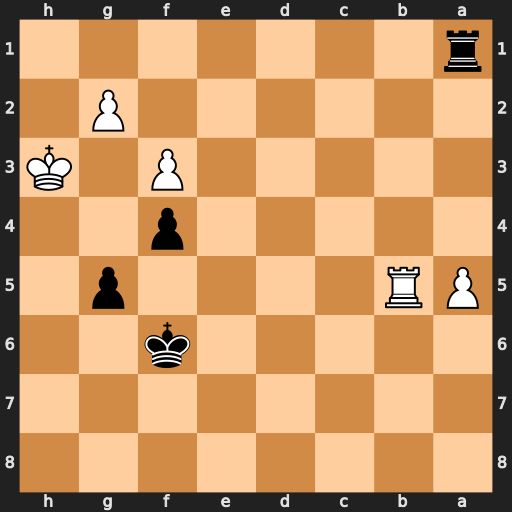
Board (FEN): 8/8/5k2/PR4p1/5p2/5P1K/6P1/r7
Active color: b
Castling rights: -
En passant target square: -
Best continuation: Rh1+ Kg4 Rh4#